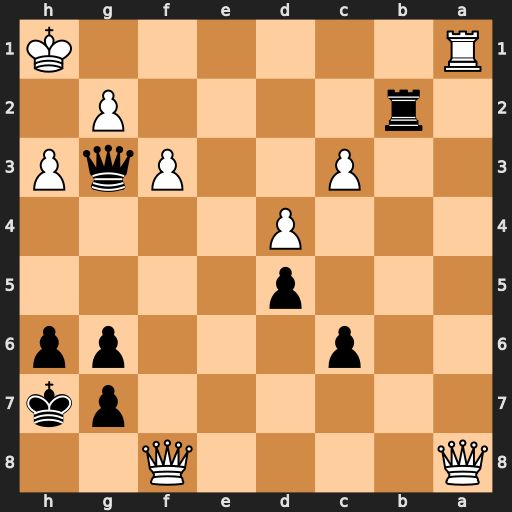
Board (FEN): Q4Q2/6pk/2p3pp/3p4/3P4/2P2PqP/1r4P1/R6K
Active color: b
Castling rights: -
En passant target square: -
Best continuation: Qxg2#